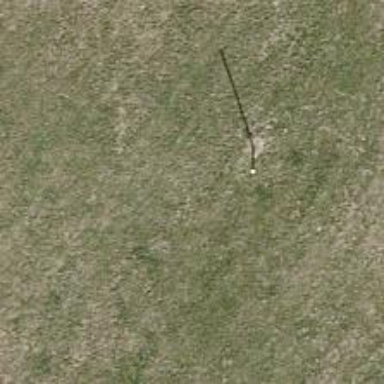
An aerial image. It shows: Power pole.